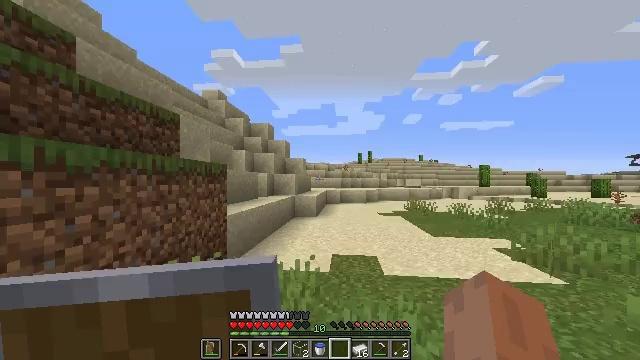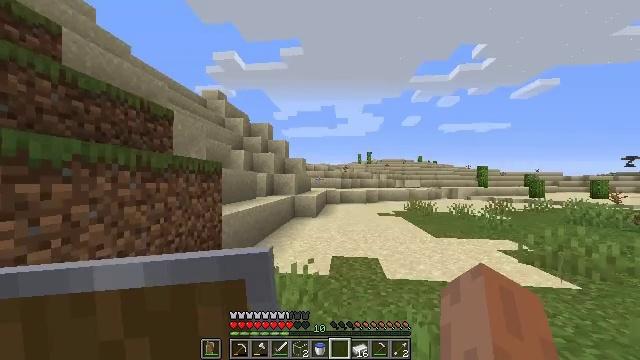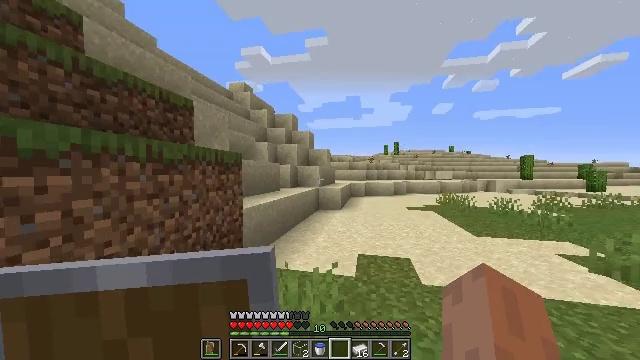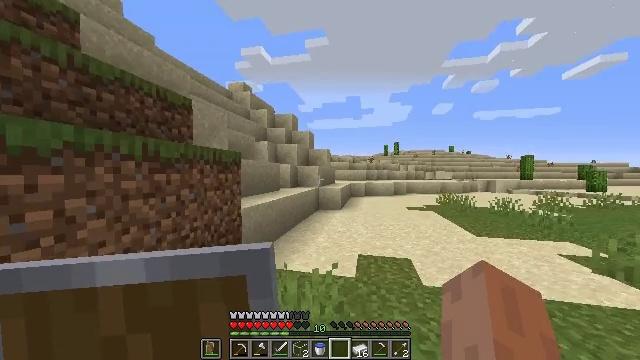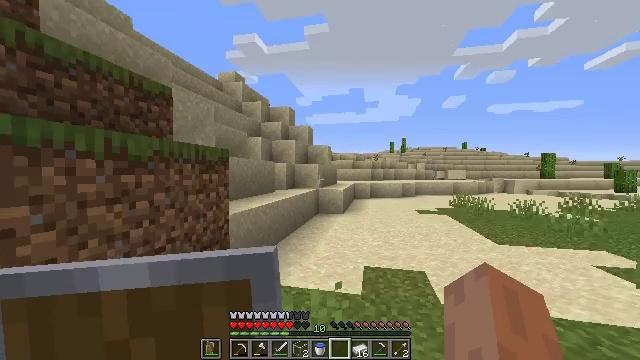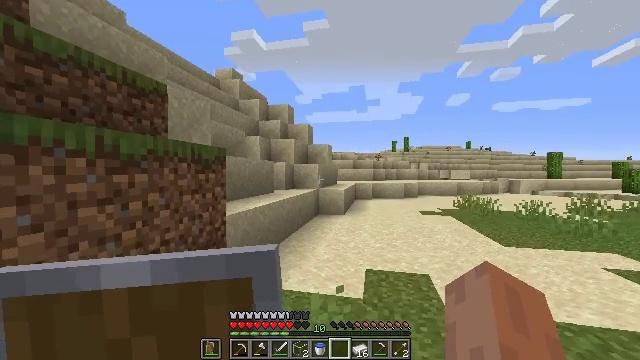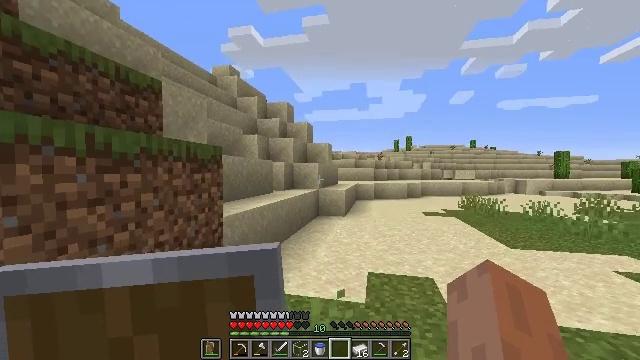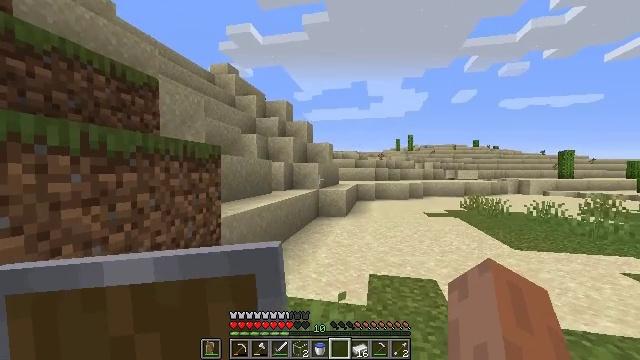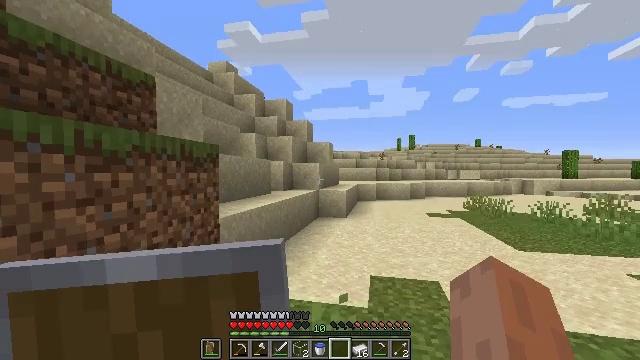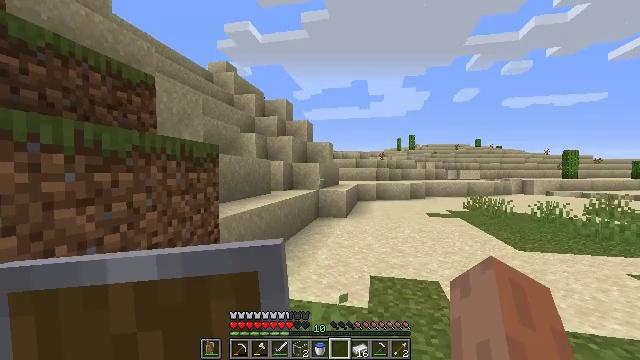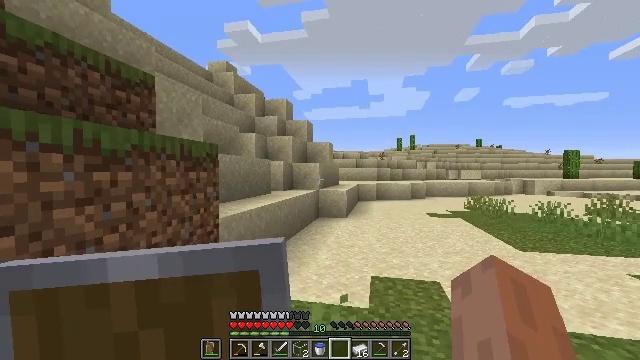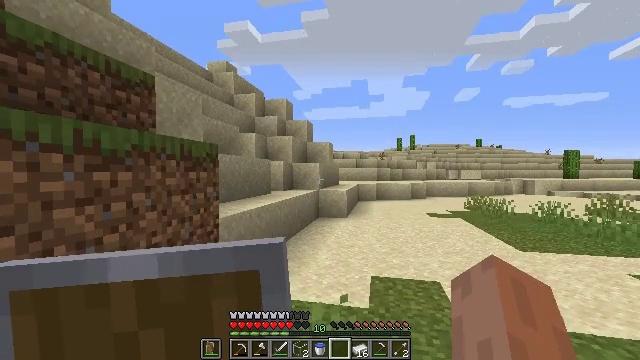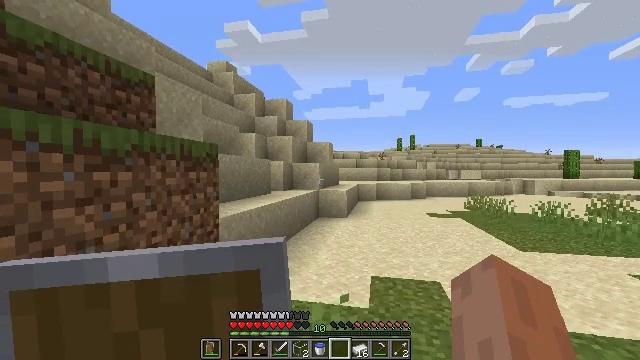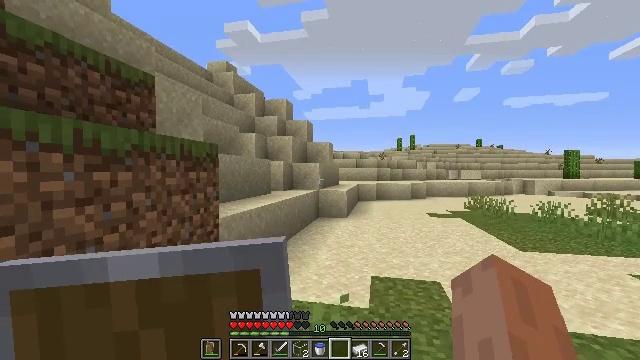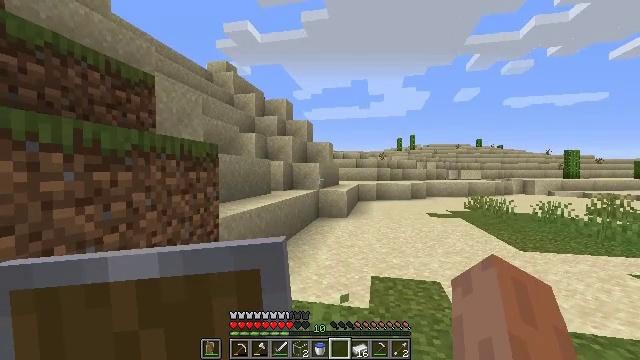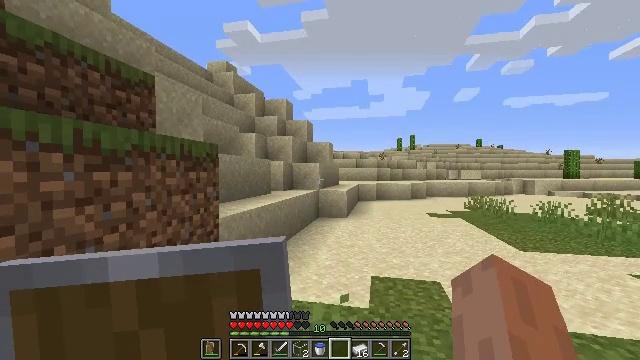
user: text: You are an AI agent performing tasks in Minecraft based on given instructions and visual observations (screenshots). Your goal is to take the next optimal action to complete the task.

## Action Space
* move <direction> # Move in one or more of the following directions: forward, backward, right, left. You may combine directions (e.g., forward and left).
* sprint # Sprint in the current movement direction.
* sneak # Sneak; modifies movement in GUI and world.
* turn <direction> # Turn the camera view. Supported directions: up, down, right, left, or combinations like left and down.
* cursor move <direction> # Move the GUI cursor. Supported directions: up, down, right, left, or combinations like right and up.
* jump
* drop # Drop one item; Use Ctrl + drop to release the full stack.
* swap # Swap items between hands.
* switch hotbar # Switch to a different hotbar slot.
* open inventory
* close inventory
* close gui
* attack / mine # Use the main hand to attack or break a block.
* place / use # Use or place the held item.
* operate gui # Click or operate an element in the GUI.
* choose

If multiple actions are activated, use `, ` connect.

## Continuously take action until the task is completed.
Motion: motion action
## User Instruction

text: Drop a grass block.
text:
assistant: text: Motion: move forward
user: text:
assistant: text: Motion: move forward, turn left and down
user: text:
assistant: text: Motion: no_op
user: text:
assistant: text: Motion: no_op
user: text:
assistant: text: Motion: no_op
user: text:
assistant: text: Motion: no_op
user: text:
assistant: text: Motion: no_op
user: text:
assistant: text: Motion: no_op
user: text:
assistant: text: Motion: no_op
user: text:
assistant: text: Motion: no_op
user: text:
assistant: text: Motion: no_op
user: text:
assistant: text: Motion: no_op
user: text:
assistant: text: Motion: no_op
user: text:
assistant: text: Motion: no_op
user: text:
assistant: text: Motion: no_op
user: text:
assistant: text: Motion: no_op
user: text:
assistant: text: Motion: no_op
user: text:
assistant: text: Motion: no_op
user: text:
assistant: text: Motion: move forward
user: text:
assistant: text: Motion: move forward
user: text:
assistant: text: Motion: move forward
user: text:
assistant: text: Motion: move forward
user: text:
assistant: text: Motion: move forward
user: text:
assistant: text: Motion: move forward
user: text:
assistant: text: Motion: move forward
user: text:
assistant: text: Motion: move forward, sprint
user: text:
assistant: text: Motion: move forward, sprint
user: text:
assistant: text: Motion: move forward, sprint
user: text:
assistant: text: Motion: move forward, sprint, turn left
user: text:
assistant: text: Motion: move forward